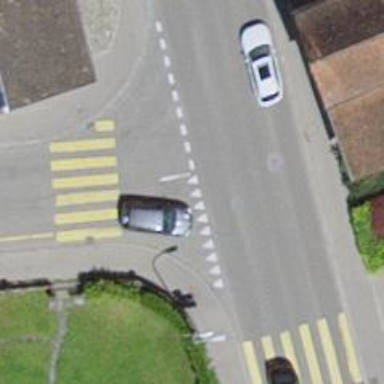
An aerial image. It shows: Road with "give way" sign.